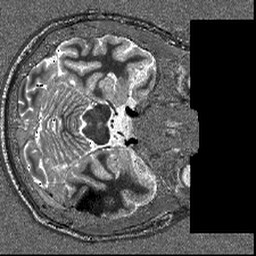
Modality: T1map
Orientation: axial
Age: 27
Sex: male